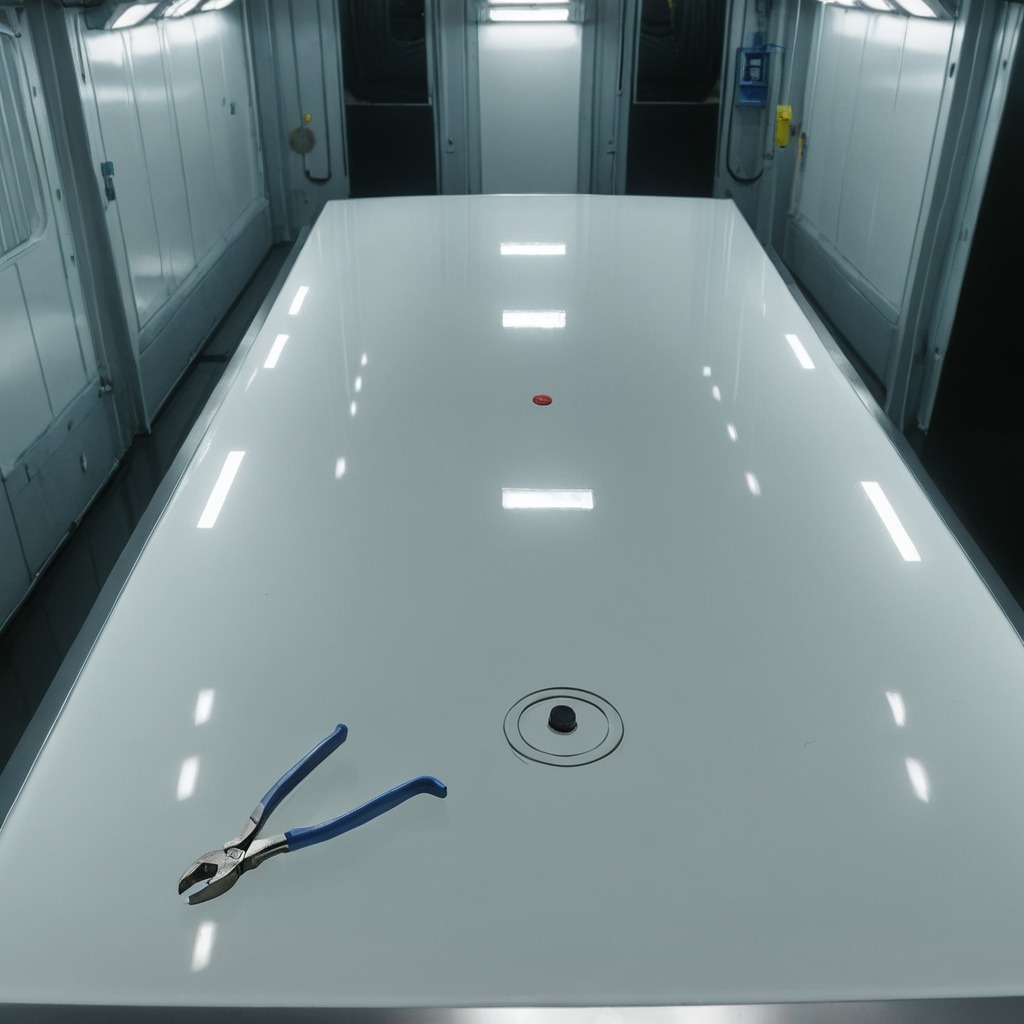
A plier is lying on a table in a ship maintenance bay industrial lighting.